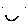
Label: smiley face